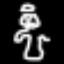
Label: angel